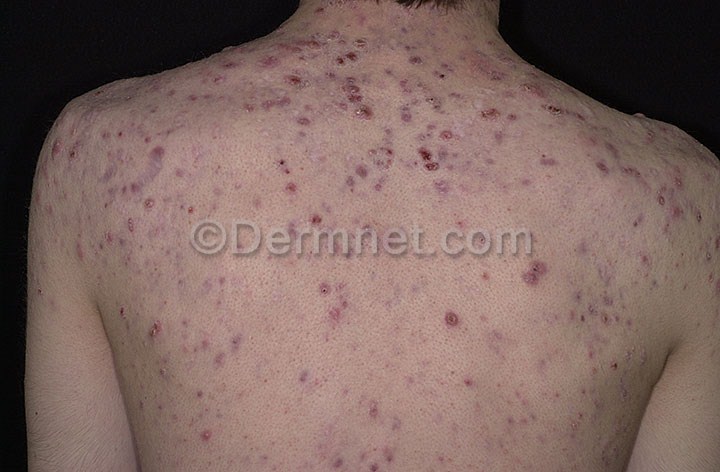
Disease: Acne and Rosacea Photos